Frequency: 85000
Velocity: 0,2635
Power: 35,3
Pulse duration: 0,0000001
Pass count: 1
Magnification: 10
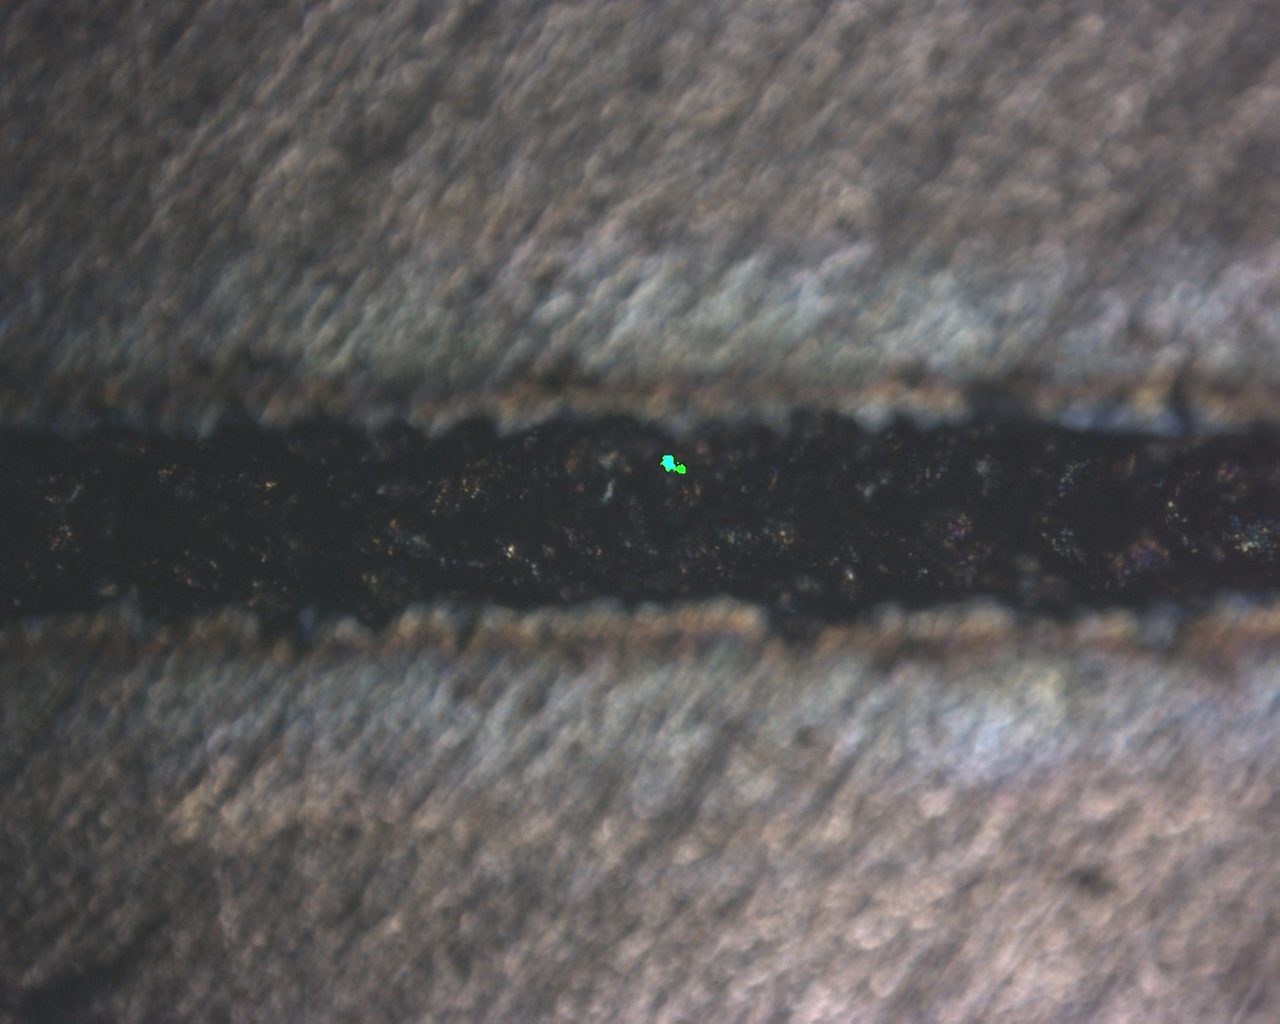
Measured width: 123.769
Other width: 80.933